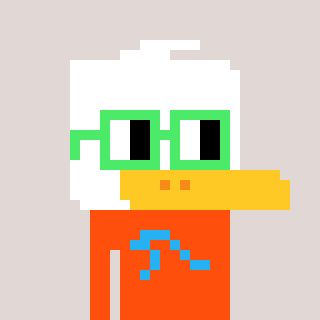
a pixel art character with square light green glasses, a duck-shaped head and a orange-colored body on a warm background